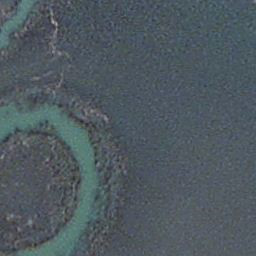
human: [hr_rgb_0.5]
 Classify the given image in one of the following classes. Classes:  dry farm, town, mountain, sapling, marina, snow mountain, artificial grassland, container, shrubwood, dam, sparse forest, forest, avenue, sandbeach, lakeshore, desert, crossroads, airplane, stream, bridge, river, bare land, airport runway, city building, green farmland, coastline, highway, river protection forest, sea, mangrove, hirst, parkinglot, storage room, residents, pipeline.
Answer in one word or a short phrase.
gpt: stream